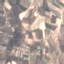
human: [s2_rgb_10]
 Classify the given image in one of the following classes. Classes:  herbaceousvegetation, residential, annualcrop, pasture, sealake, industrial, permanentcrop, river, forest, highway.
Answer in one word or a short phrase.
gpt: PermanentCrop